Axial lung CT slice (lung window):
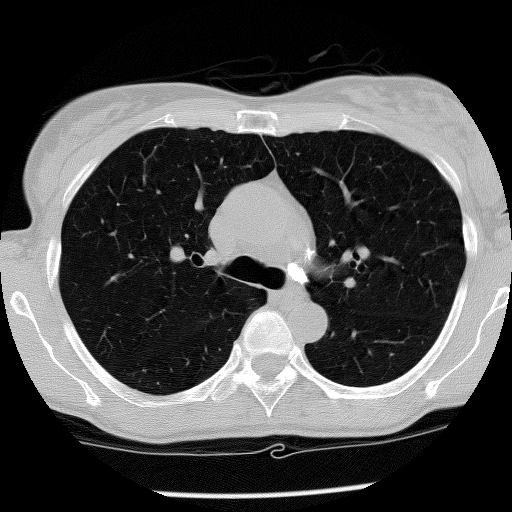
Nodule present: no